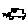
Label: car